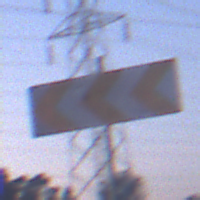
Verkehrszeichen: RichtungstafelnInKurvenGrossRechts
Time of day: SunriseSunset
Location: Outdoor (Nature)
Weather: Clear
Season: NotSpecified
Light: Natural